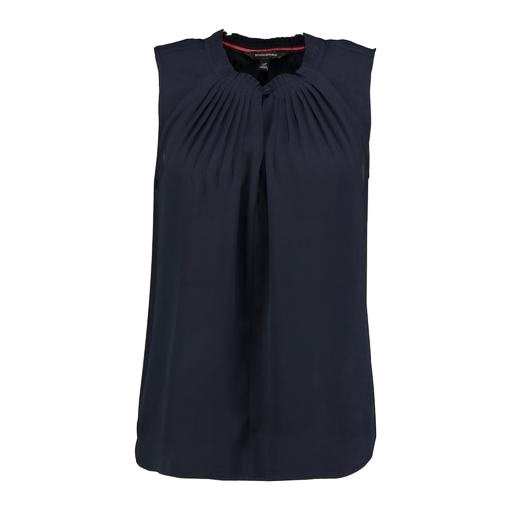
blue pleated-front georgette top, pleat-neck top, sleeveless pleat-neck top, white background